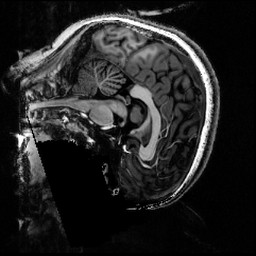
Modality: T1w
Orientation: sagittal
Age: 20
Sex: female